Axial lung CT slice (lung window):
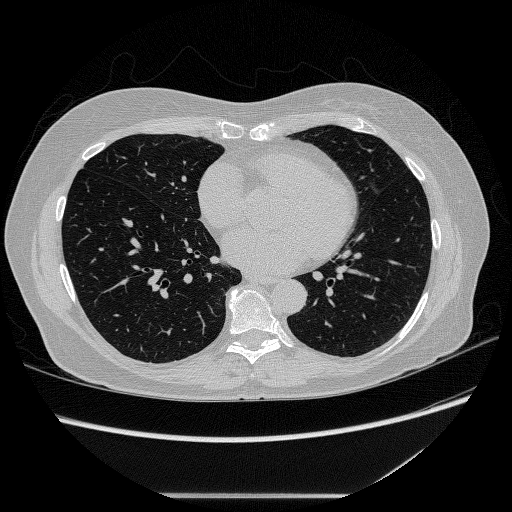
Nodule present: no